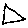
Label: triangle